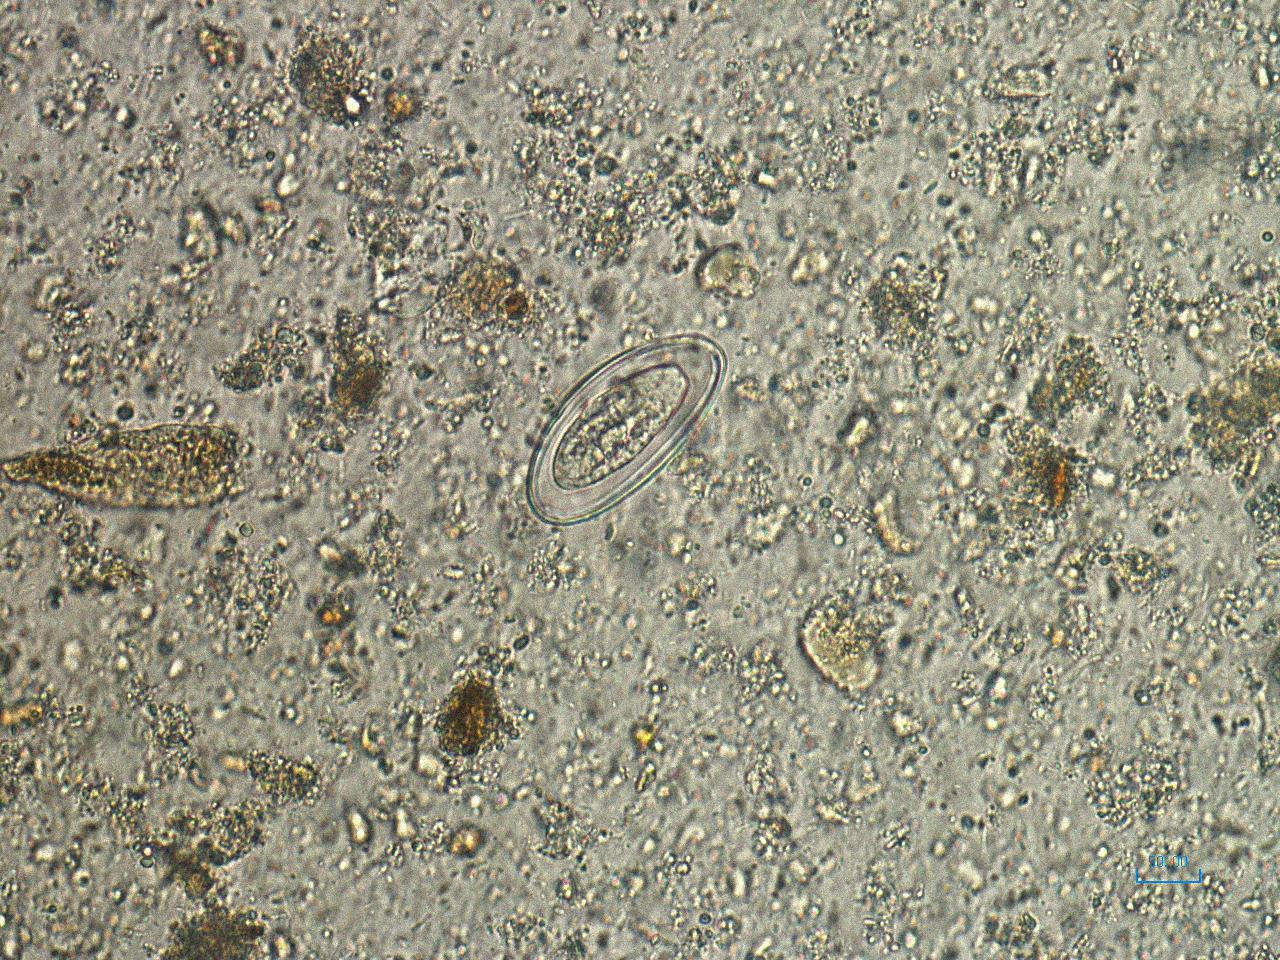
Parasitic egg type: Enterobius vermicularis